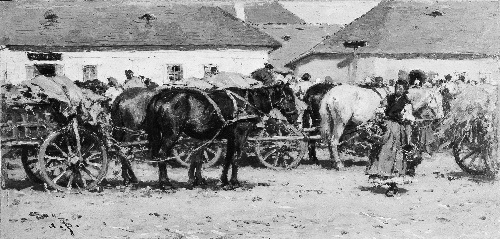
Title: Market Scene
Artist: August Xaver Karl von Pettenkofen
Artist bio: Austrian, Vienna 1821–1889 Vienna
Object type: Painting
Classification: Paintings
Medium: Oil on wood
Dimensions: 4 x 8 1/2 in. (10.2 x 21.6 cm)
Department: European Paintings
Credit line: The John Hobart Warren Bequest, 1923
Accession year: 1923
Repository: Metropolitan Museum of Art, New York, NY
Tags: Women|Horses|Markets|Carts